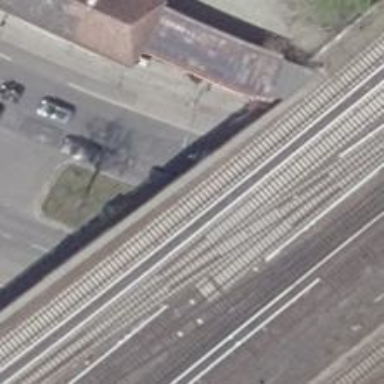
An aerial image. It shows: Bridge over light rail siding electrified with bottom rail.